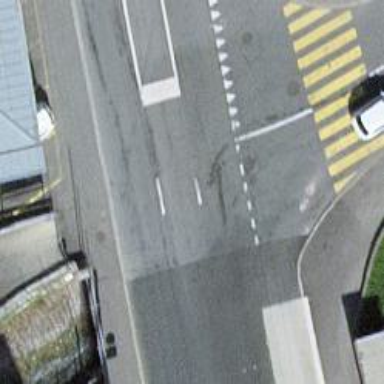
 which is classified as primary highway."